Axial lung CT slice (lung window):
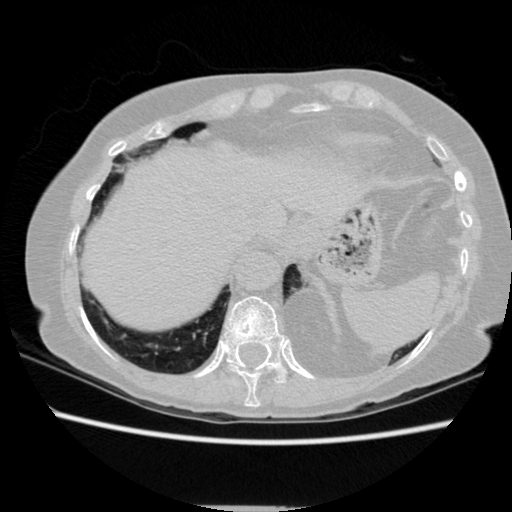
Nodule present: no